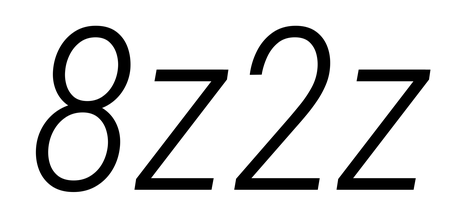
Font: Roboto-Italic_Condensed_Light_Italic